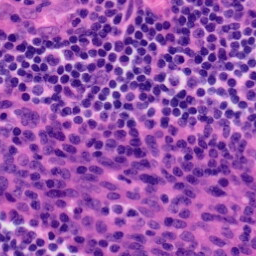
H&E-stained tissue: Tonsil